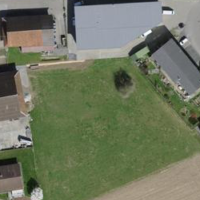
EUNIS habitat code: 55
Species observed at this site:
Pseudochorthippus parallelus
Chorthippus albomarginatus